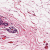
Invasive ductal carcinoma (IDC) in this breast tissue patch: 0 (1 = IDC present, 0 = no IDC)